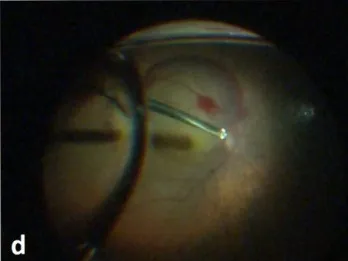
RtPA injection using vitrectomy probe via the macular hole, and ,extension of the submacular hemorrhage area after injection of rtPA.
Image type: medical_photograph (other_medical_photograph)